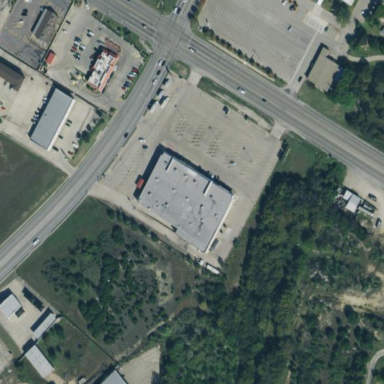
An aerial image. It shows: Commercial building.